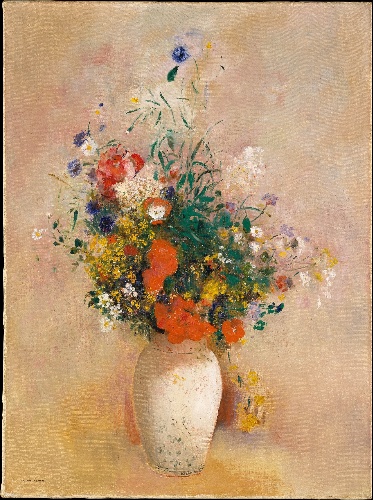
Title: Vase of Flowers (Pink Background)
Artist: Odilon Redon
Artist bio: French, Bordeaux 1840–1916 Paris
Date: ca. 1906
Object type: Painting
Classification: Paintings
Medium: Oil on canvas
Dimensions: 28 5/8 x 21 1/4 in. (72.7 x 54 cm)
Department: European Paintings
Credit line: Bequest of Mabel Choate, in memory of her father, Joseph Hodges Choate, 1958
Accession year: 1959
Repository: Metropolitan Museum of Art, New York, NY
Tags: Flowers|Vases